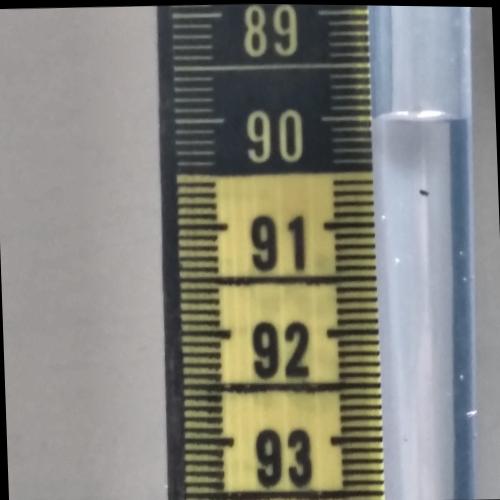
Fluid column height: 90.0 cm